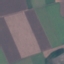
Land use / land cover: AnnualCrop